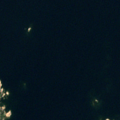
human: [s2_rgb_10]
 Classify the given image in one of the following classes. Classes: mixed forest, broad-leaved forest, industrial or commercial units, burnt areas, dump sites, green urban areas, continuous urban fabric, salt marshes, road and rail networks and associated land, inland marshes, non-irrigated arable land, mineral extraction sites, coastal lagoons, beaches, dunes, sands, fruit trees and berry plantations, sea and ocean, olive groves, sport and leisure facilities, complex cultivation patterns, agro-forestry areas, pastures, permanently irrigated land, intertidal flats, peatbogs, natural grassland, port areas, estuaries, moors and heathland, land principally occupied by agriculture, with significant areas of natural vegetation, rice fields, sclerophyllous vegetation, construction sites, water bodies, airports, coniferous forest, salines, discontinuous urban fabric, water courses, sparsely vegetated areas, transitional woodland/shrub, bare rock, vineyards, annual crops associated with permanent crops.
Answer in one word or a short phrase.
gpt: mixed forest, sea and ocean